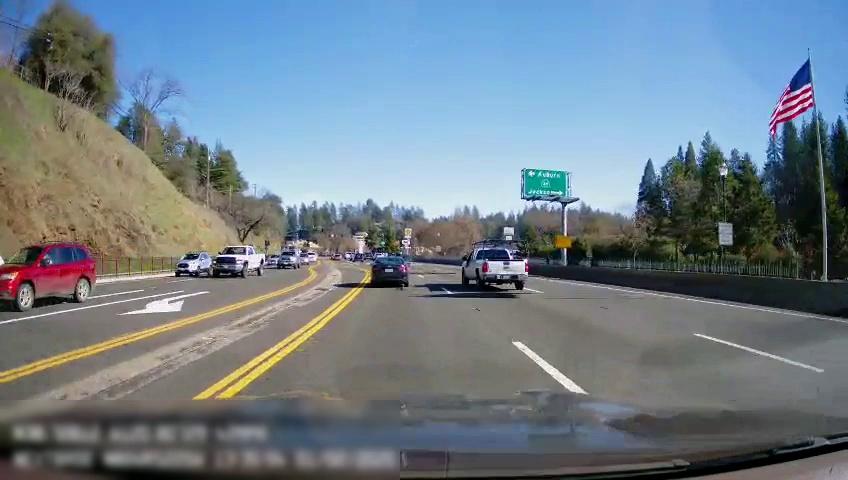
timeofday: Day
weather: Sunny
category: Drivable Space
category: Drivable Space
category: Vehicles | Car
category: Vehicles | Truck
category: Vehicles | Truck
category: Vehicles | SUV
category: Vehicles | Truck
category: Vehicles | SUV
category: Vehicles | SUV
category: Vehicles | SUV
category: Vehicles | Car
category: Vehicles | Truck
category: Vehicles | Truck
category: Vehicles | SUV
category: Vehicles | SUV
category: Lanes | Current Lane
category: Lanes | Current Lane
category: Lanes | Alternate Lane
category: Lanes | Alternate Lane
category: Lanes | Opposite Lane
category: Lanes | Opposite Lane
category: Lanes | Opposite Lane
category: Lanes | Opposite Lane
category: Traffic | Signs
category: Traffic | Signs
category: Traffic | Signs